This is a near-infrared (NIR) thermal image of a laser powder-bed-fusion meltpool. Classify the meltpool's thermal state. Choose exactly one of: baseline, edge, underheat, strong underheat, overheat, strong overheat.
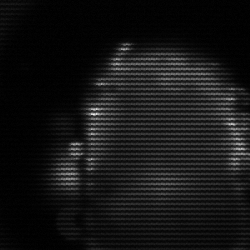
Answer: baseline